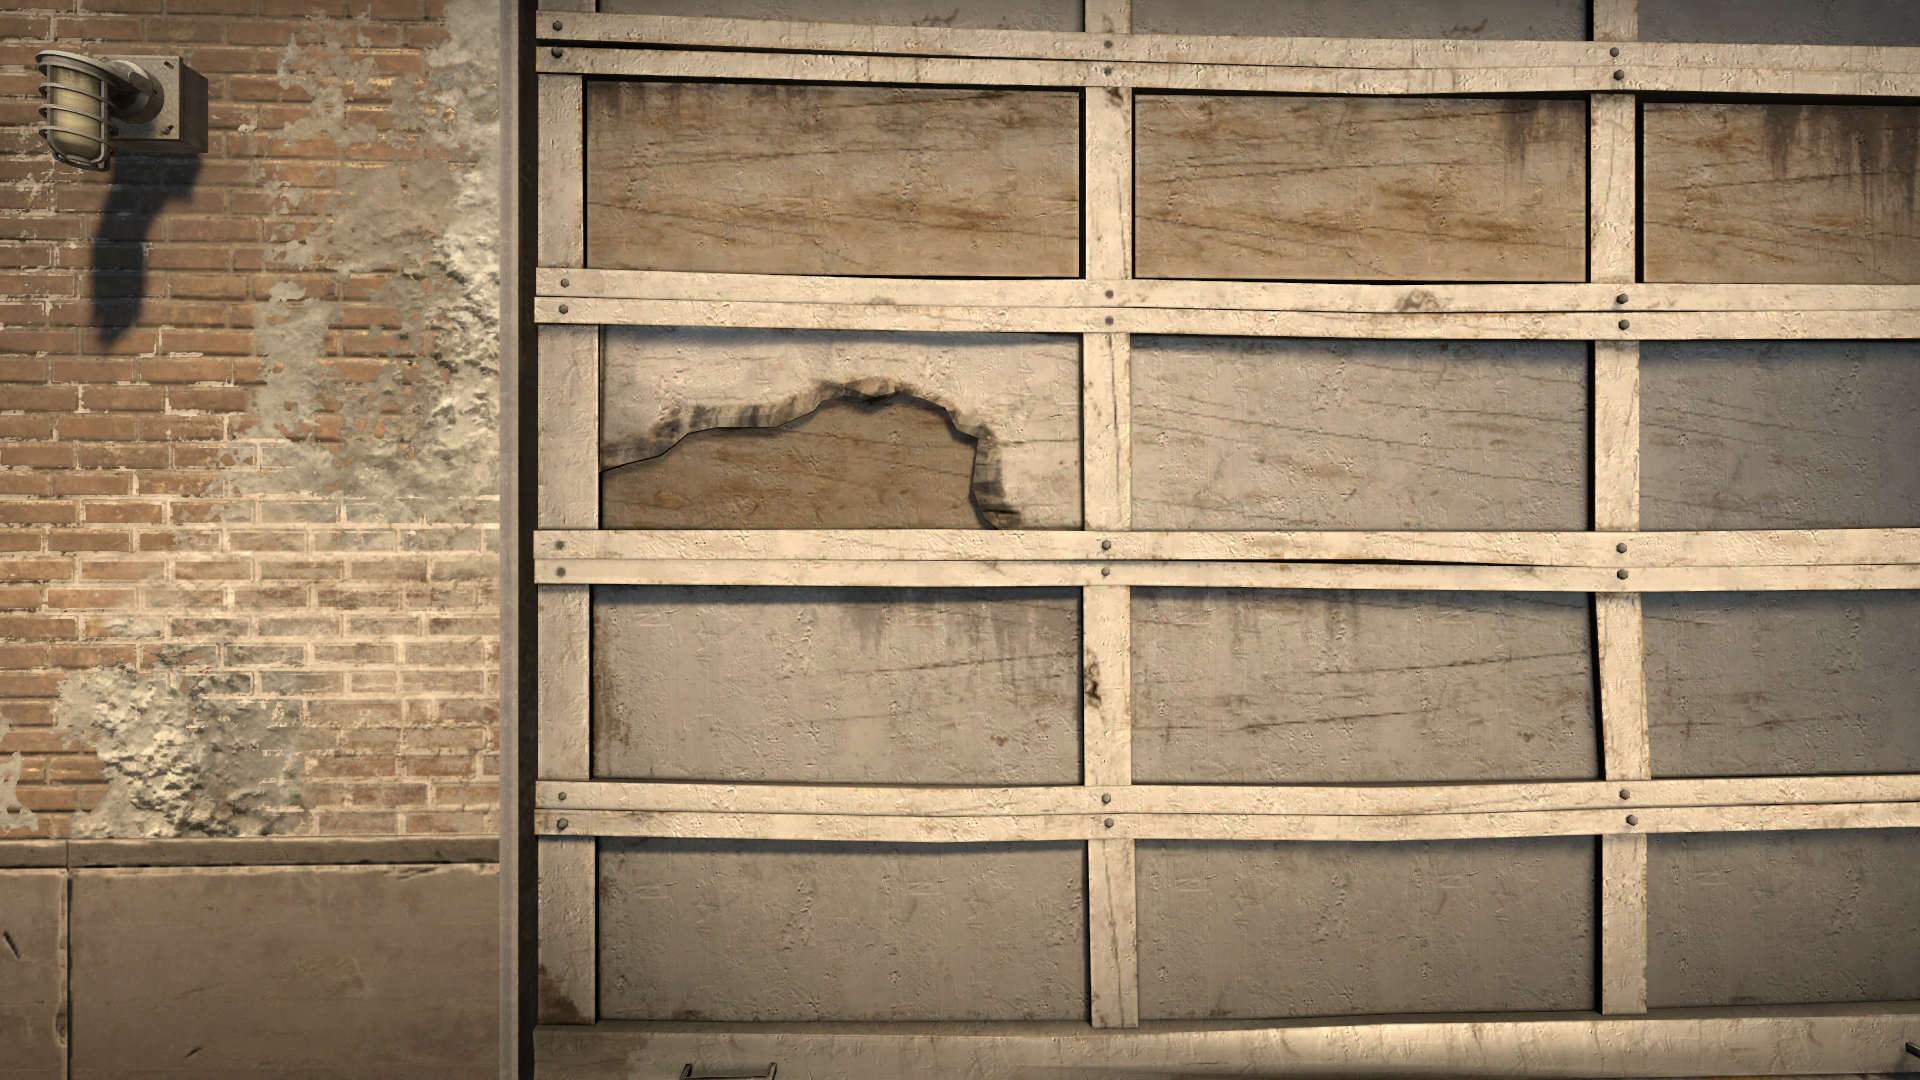
Map: de_train